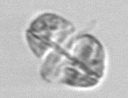
Label: Karenia